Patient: sex F, age 36
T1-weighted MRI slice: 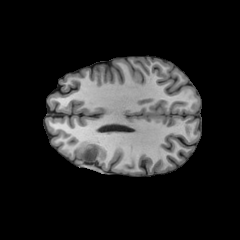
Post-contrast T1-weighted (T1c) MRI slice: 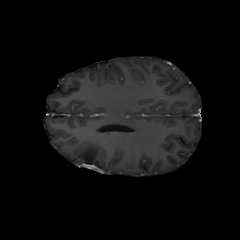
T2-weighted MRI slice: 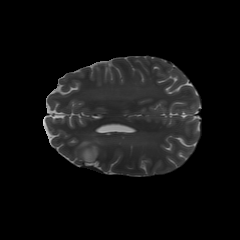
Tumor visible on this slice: yes
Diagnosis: Astrocytoma, IDH-mutant
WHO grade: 2